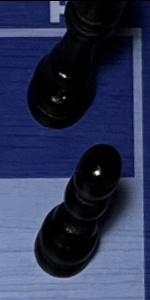
Label: Pawn_Black